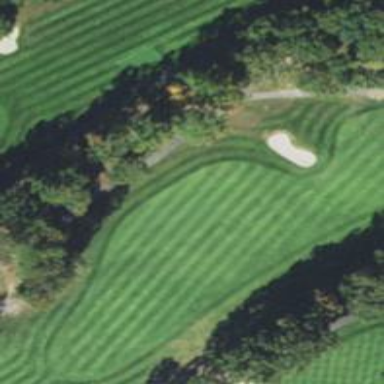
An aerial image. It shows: Golf hole.